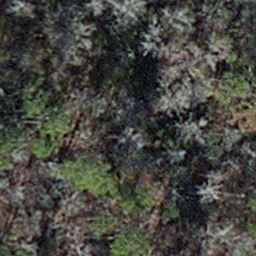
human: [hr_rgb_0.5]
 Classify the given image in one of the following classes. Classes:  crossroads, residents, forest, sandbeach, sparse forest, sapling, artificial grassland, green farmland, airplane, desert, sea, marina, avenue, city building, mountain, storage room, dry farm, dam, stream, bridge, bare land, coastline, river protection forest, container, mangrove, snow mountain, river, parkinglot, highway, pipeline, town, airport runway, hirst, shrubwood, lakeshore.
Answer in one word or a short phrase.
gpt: sapling